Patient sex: M
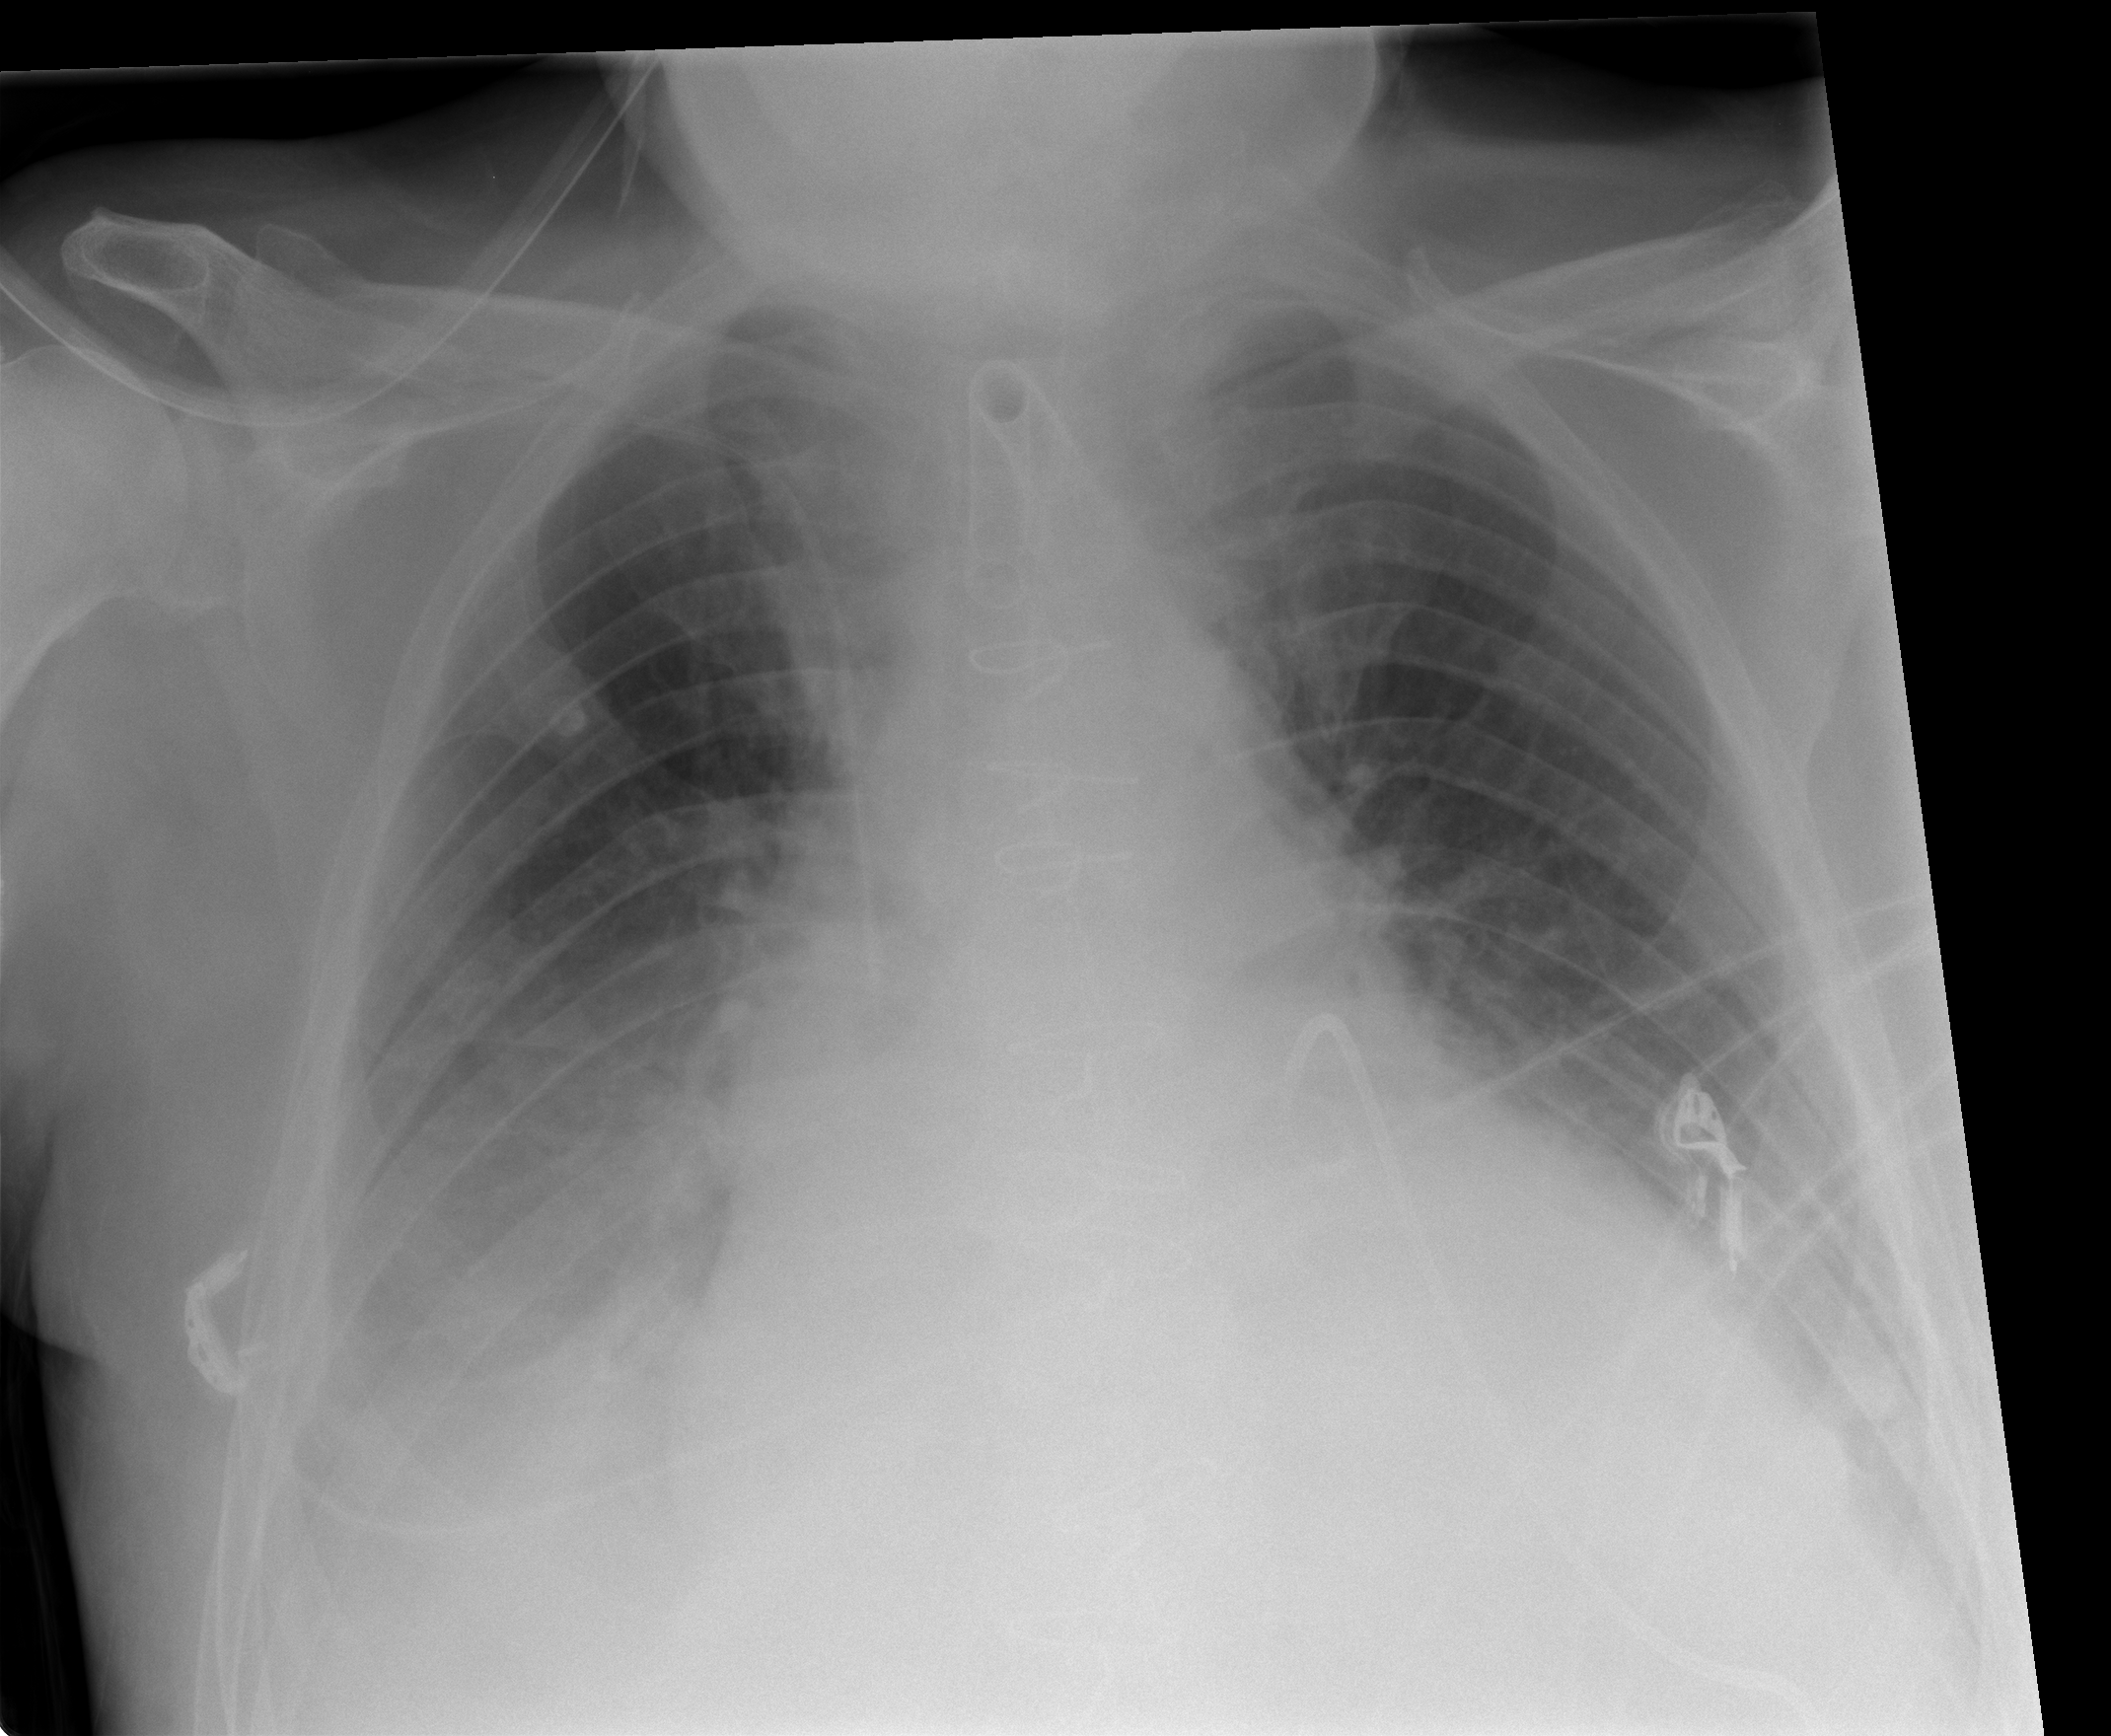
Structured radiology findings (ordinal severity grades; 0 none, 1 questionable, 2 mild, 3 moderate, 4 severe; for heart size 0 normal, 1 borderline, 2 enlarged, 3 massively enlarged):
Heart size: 3
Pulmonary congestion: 2
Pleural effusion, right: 3
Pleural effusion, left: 2
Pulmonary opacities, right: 0
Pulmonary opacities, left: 0
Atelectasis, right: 2
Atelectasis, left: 2